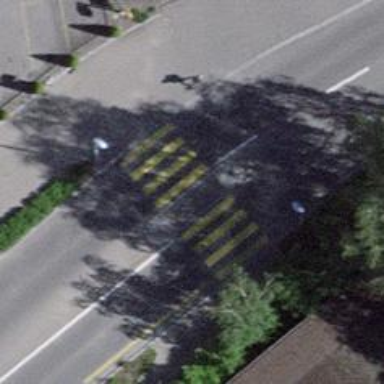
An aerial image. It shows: Uncontrolled zebra crossing with central island.